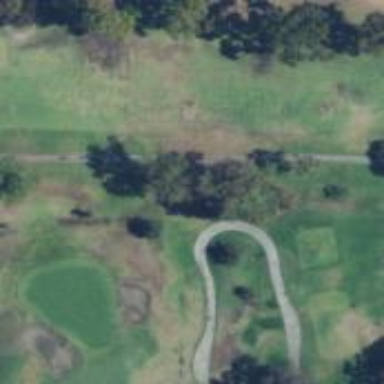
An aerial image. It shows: Golf cartpath that is also road path.